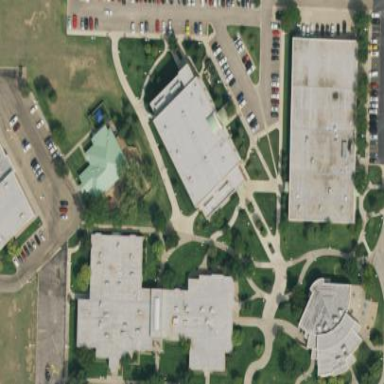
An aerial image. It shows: College building.